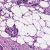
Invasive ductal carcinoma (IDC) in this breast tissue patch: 1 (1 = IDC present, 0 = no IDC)